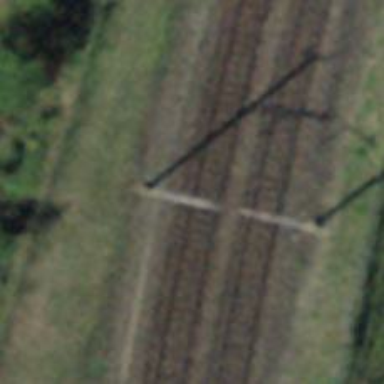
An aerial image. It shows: Single-track railway with electrified contact lines.